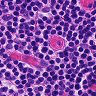
Metastatic tissue present: no